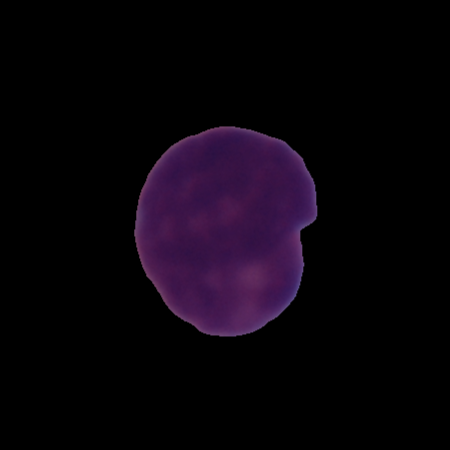
Label: cancer